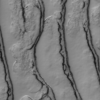
Label: not_dusty